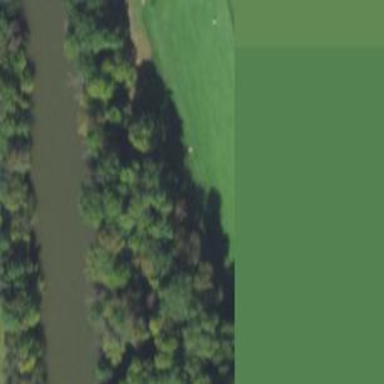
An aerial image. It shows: Golf fairway surrounded by grass.